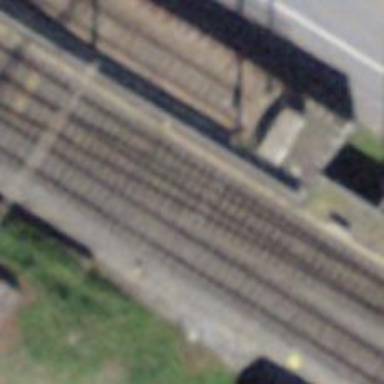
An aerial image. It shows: Single-track railway siding with electrified contact lines.